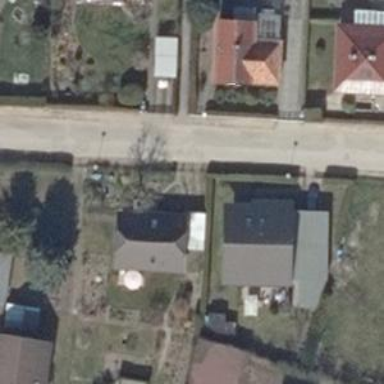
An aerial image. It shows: Driveway.